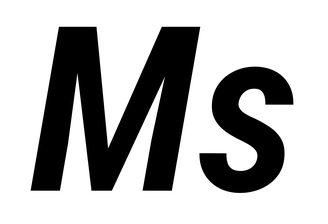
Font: Roboto-Italic_Condensed_SemiBold_Italic